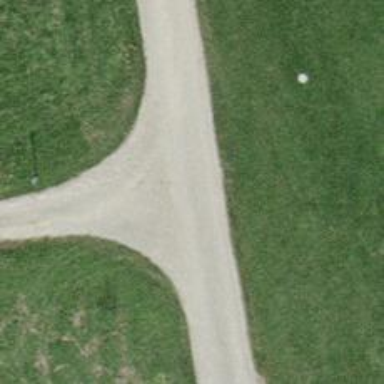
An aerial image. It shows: Asphalt track with grade1 tracktype.